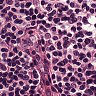
Metastatic tissue present: no